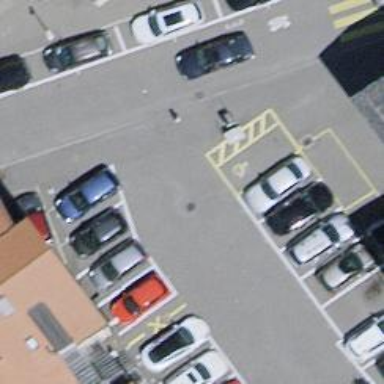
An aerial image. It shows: Parking area with surface.